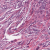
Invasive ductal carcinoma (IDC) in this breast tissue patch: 1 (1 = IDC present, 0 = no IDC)